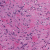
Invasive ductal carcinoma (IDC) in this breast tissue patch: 0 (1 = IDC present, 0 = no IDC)